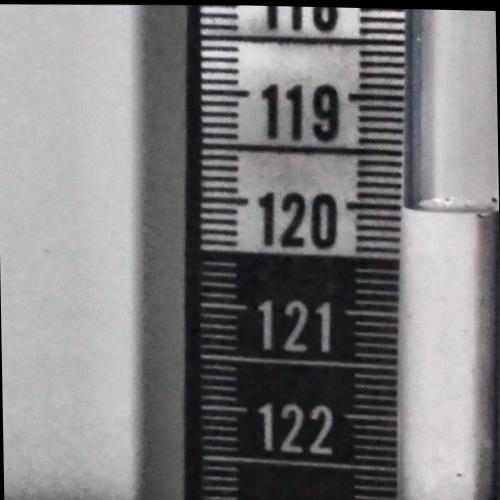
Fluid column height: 120.0 cm